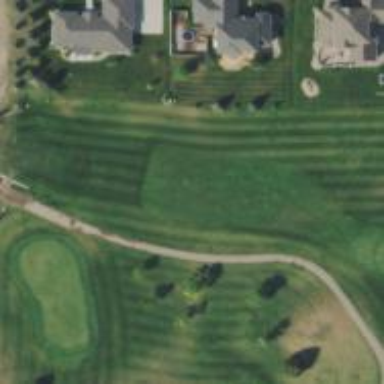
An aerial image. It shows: Rough area on grassy golf course.